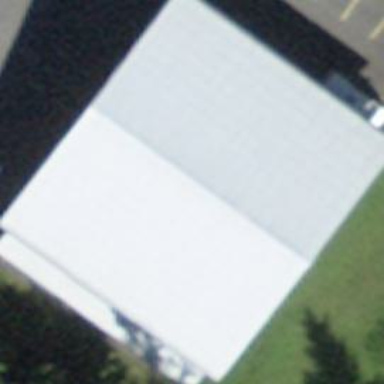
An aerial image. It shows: Hangar building at the airport.